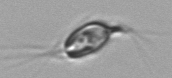
Label: Chrysochromulina